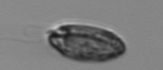
Label: Katodinium_or_Torodinium